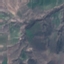
Land use / land cover: HerbaceousVegetation